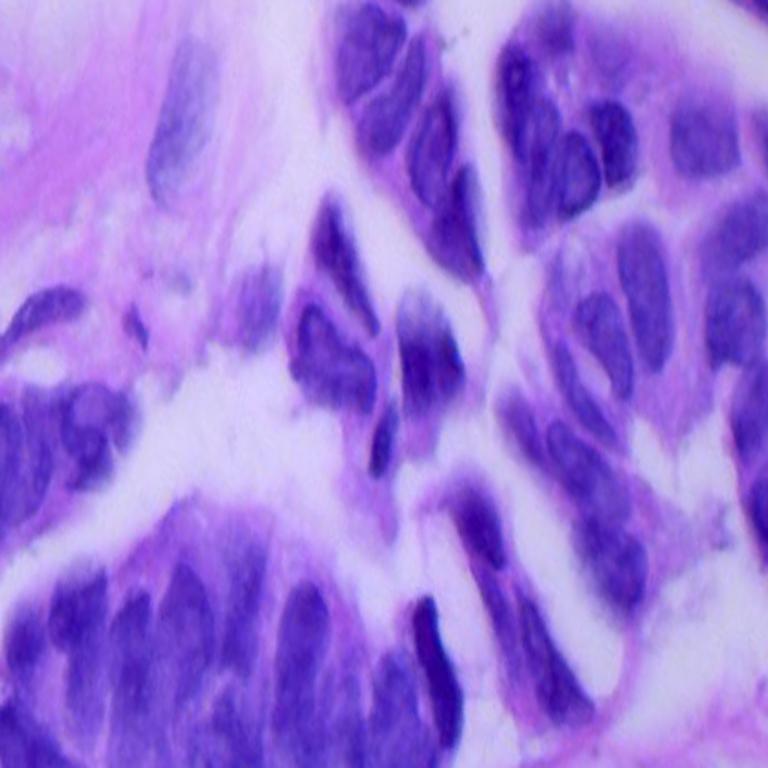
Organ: lung
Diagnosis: adenocarcinomas